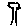
Label: tree